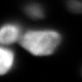
Tissue sample: ovarian
Magnification: 2.5x
Cell type: Endothelial cells
Senescence state: normal